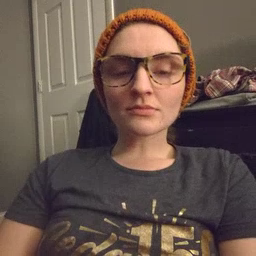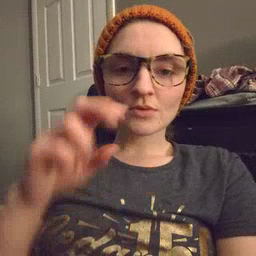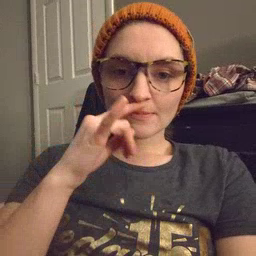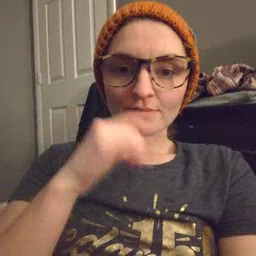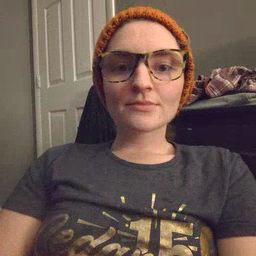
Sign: child